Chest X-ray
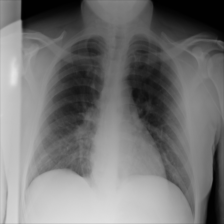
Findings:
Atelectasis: negative
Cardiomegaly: negative
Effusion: negative
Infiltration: negative
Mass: negative
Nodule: negative
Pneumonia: negative
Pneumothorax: negative
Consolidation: negative
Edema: negative
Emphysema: negative
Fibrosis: negative
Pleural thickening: negative
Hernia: negative